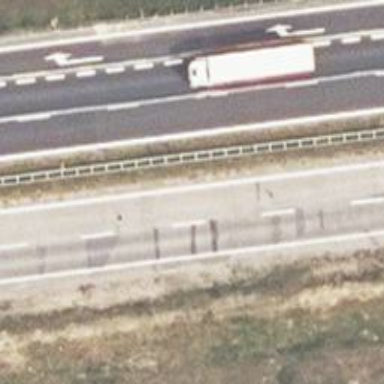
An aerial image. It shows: Trunk highway.